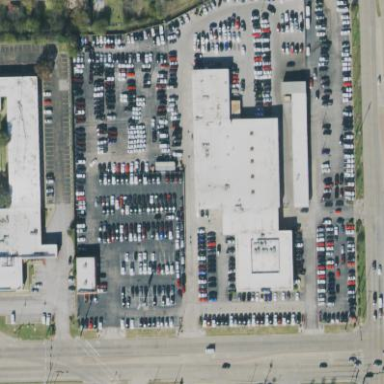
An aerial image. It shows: Retail plot used for commercial purposes.